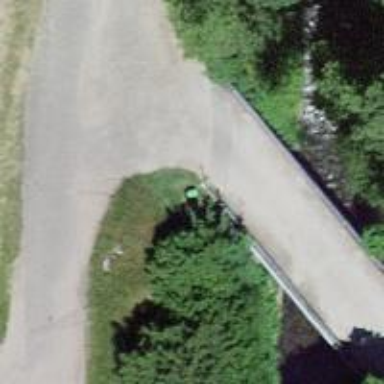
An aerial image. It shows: Track road on concrete bridge with grade 1 track type.